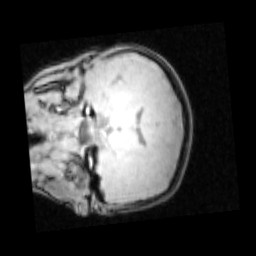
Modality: PDw
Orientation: coronal
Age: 12
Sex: male
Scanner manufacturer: siemens
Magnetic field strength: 3 T
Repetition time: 0.25 s
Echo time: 0.00103 s